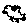
Label: bird